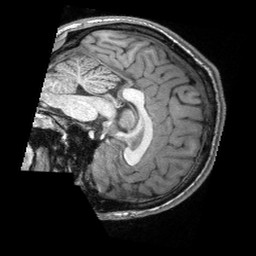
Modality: T1w
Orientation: sagittal
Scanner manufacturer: siemens
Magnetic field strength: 3 T
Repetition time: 2.3 s
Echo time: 0.00308 s